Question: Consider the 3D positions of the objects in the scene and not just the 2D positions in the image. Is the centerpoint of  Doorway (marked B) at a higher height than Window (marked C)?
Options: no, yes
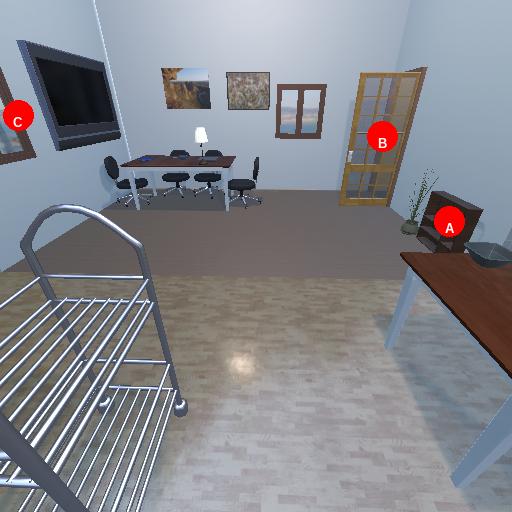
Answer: no